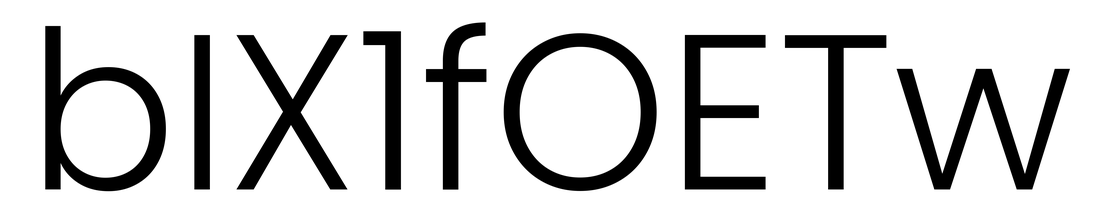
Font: Poppins-Light